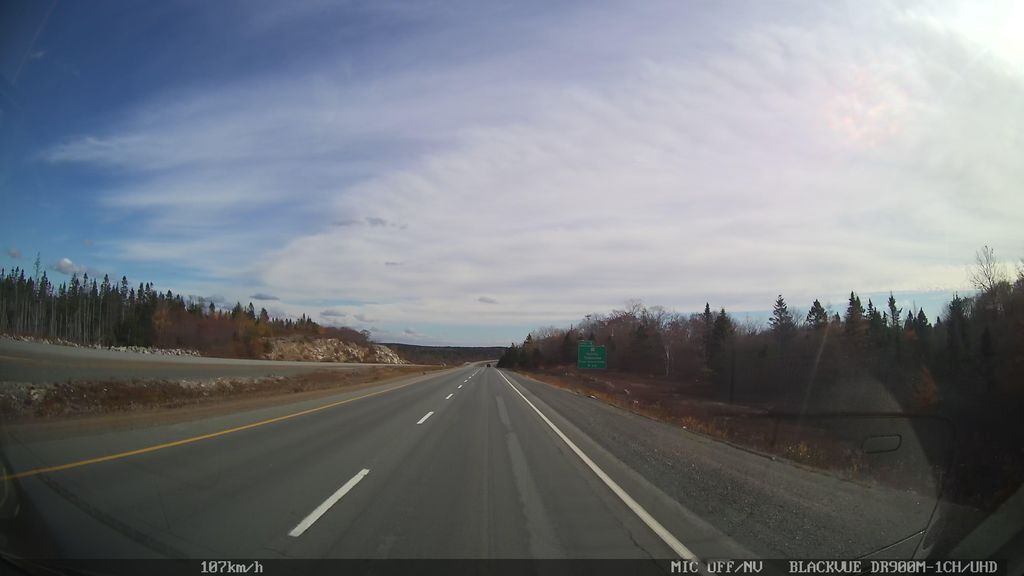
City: halifax